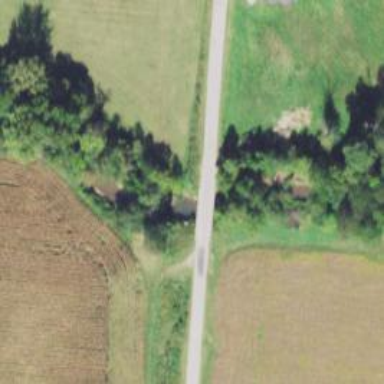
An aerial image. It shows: Unclassified road on bridge.